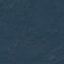
Land use / land cover class: Forest